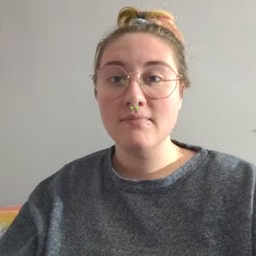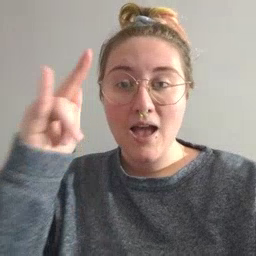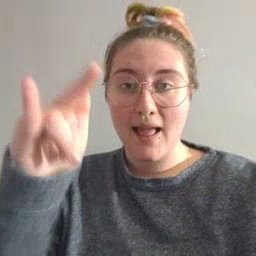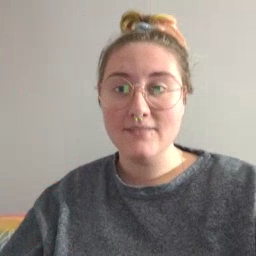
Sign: airplane